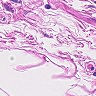
Metastatic tissue present: no